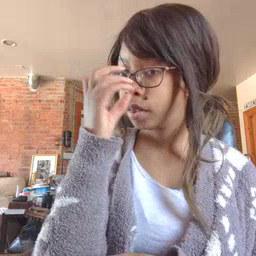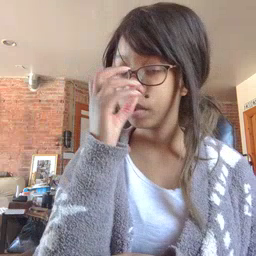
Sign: clown